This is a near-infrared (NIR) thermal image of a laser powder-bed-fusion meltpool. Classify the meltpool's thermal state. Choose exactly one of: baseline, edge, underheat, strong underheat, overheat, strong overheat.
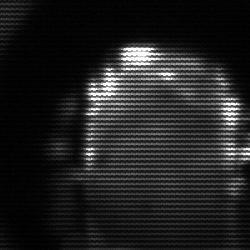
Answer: baseline